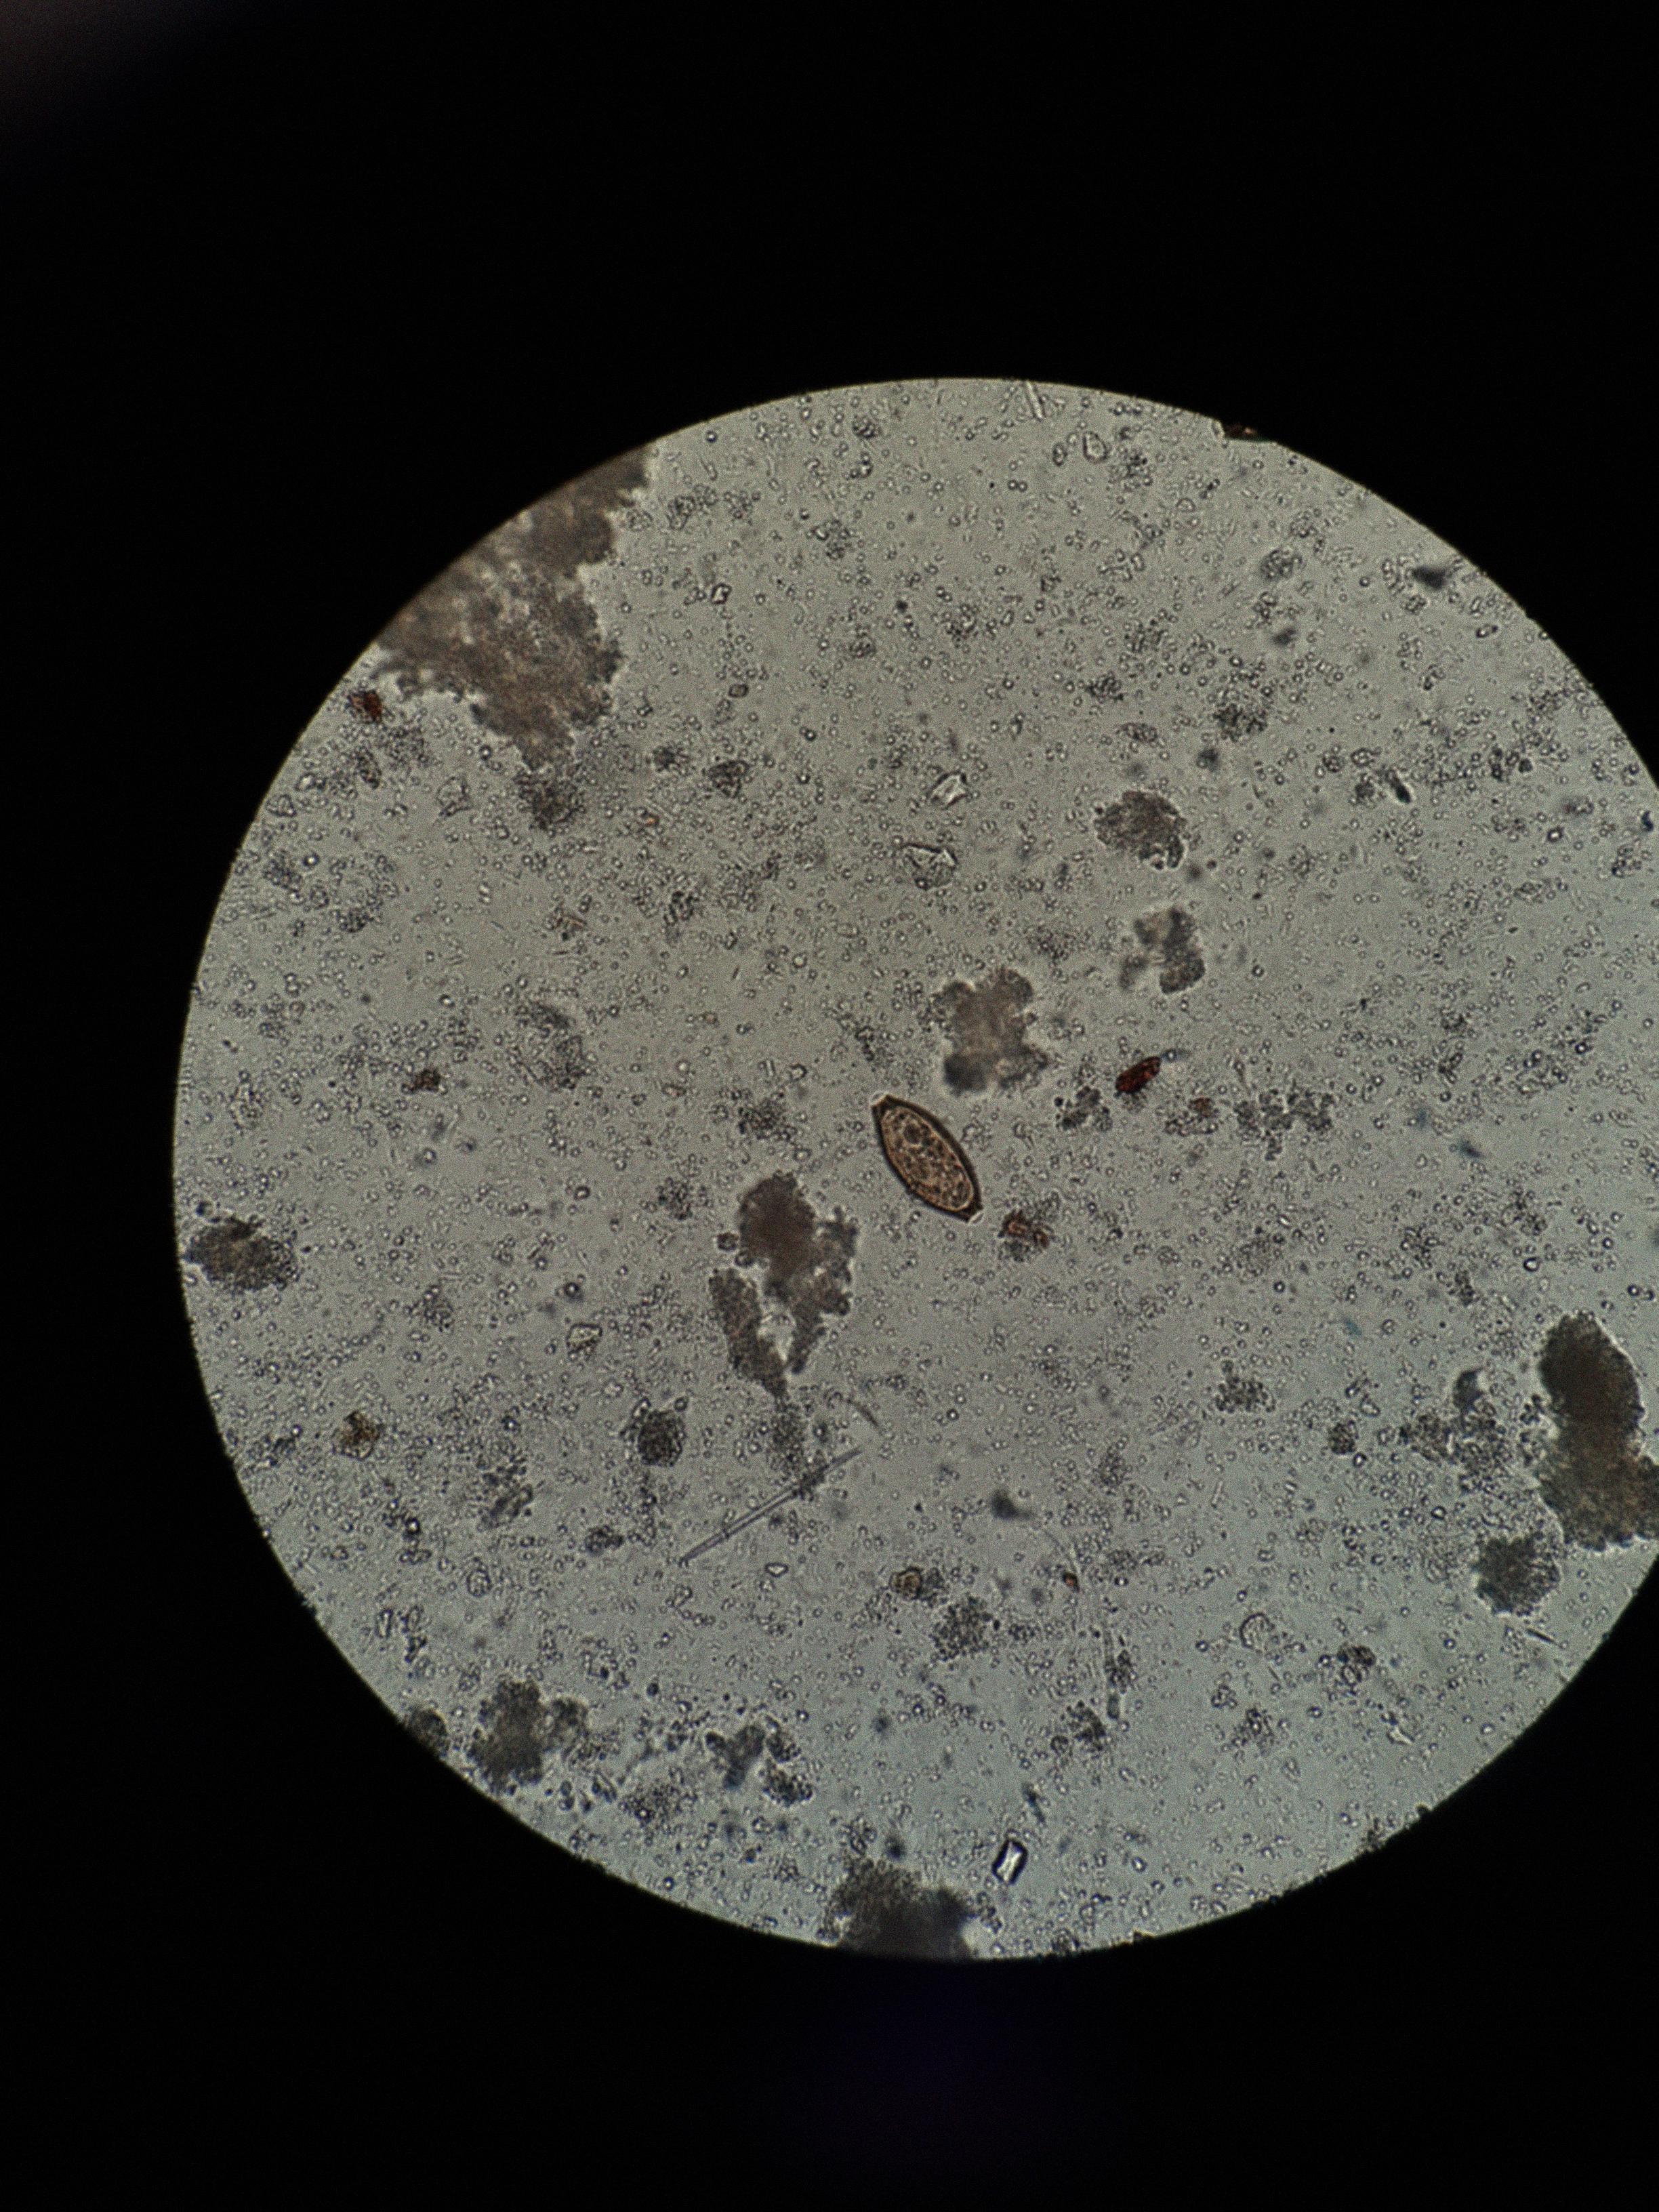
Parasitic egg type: Trichuris trichiura